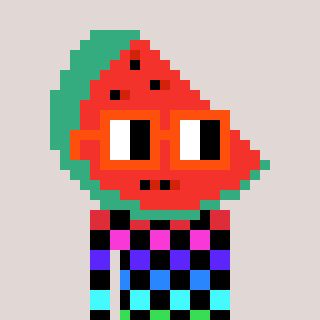
a pixel art character with square orange glasses, a watermelon-shaped head and a blue-colored body on a warm background